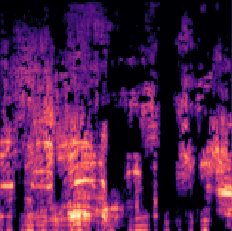
Sound class: Cow